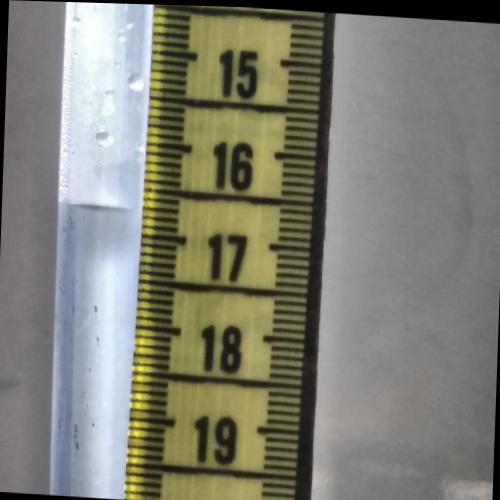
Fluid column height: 16.7 cm